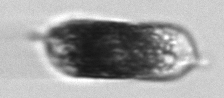
Label: Hemiaulus